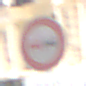
Verkehrszeichen: Ueberholverbot
Zusatzzeichen unten: LaengeEinerStrecke3
Umgebung: Outdoor, Urban
Tageszeit: MorningAfternoon
Wetter: PartlyCloudy
Licht: Natural
Jahreszeit: NotSpecified
Kontrast: HighContrast